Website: bh-photo
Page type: cross-sells
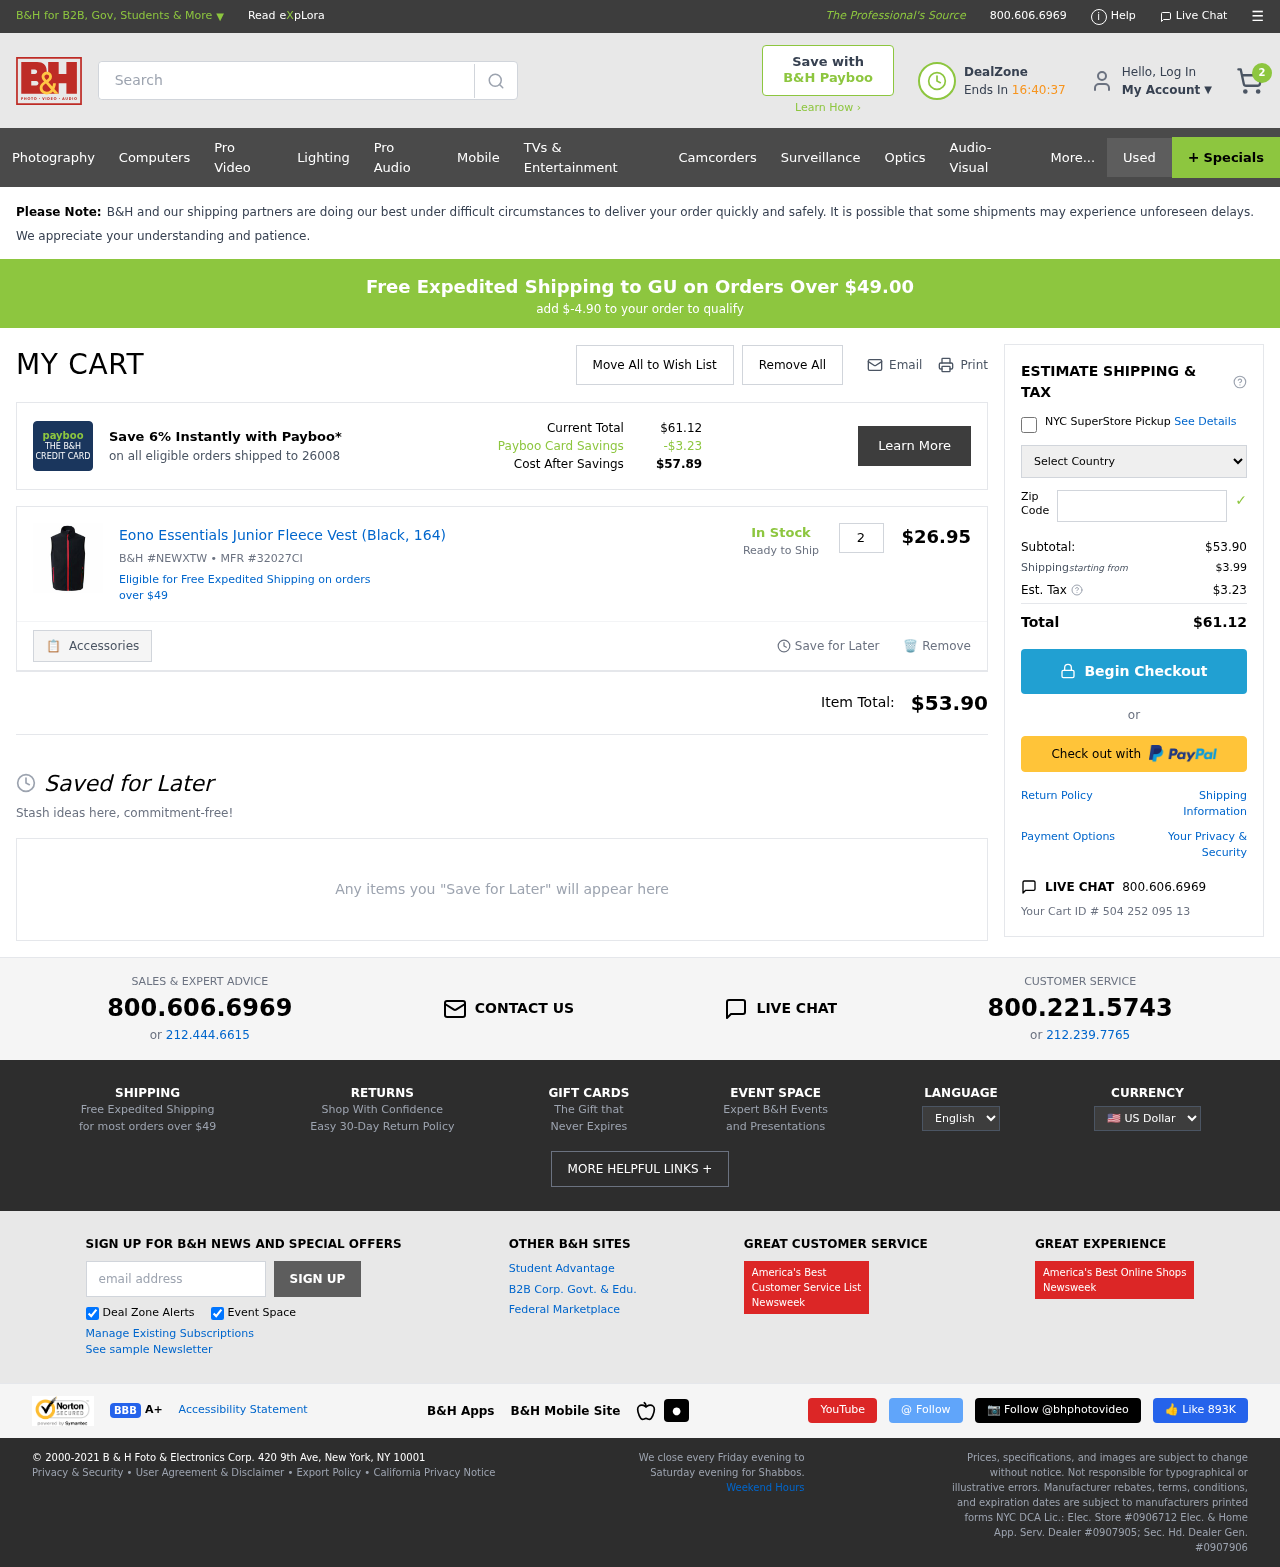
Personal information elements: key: PII_COUNTRY
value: United States
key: PII_POSTCODE
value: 26008
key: PII_STATE
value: GU
Product elements: key: PRODUCT1_NAME
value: Eono Essentials Junior Fleece Vest (Black, 164)
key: PRODUCT1_PRICE
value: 26.95
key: PRODUCT1_QUANTITY
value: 2
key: PRODUCT1_SKU
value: B&H #NEWXTW
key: PRODUCT1_MFR
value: MFR #32027CI
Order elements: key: ORDER_NUM_ITEMS
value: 2
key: SHIPPING_THRESHOLD_REMAINING
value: $-4.90
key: ORDER_TOTAL
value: $61.12
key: ORDER_SUBTOTAL
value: $53.90
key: ORDER_SHIPPING_COST
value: $3.99
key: ORDER_TAX
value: $3.23
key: ORDER_ID
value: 504 252 095 13
Search elements: key: HEADER_SEARCH
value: Search
Other elements: key: PAYBOO_SAVINGS
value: -$3.23
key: COST_AFTER_SAVINGS
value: $57.89